Question: '''
var diffx = (this.destination.x - pos.x), px = diffx / dist;
var diffy = (this.destination.y - pos.y), py = diffy / dist;
var angle = Math.atan2(diffy, diffx) - rot.z;
rot.set(0, 0, rot.z + angle / 24);
'''
An object points towards my mouse cursor. I use the above code to calculate the angle in radians and "animate" the angle over a few frames. However, when the 'angle' variable turns from positive to negative (at PI radians), it turns clockwise all the way to the new cursor position (as seen in red). However, my desired path is to go straight to the new angle (green arrow).

EDIT:
This is what I came up with, seems to work. Could I improve?
'''
if(atan - this.lastAtan < -Math.PI)
atan += Math.PI * 2;
else if(atan - this.lastAtan > Math.PI)
atan -= Math.PI * 2;
this.lastAtan = atan;
var zrot = rot.z + (atan * 12 * Game.dt);
rot.set(0, 0, zrot % (Math.PI * 2));
'''
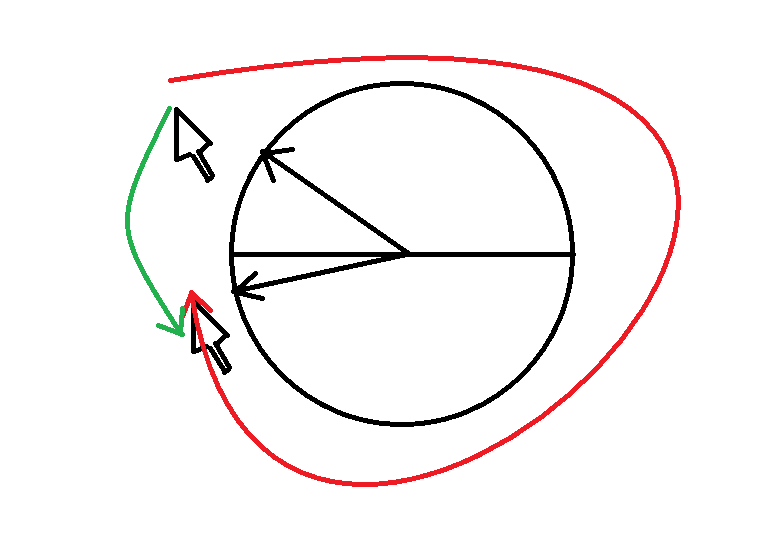
Answer: You have to take into account that the output of atan2 is only ever in the range -pi to +pi. If the difference between the output of atan2 and your previous angle is greater than pi, then you know that some wraparound occurred, and you have to correct for it by adding/subtracting 2*pi.